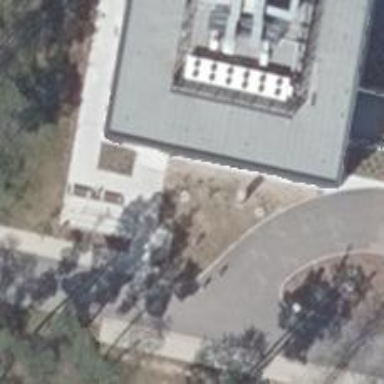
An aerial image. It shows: Entrance designated for emergency ward.